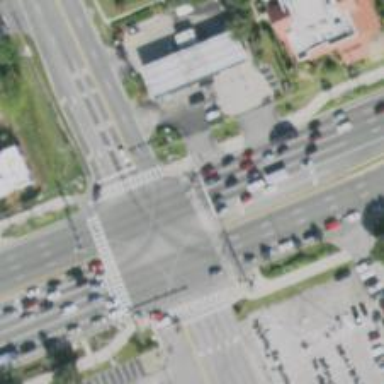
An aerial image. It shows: Crossing road.